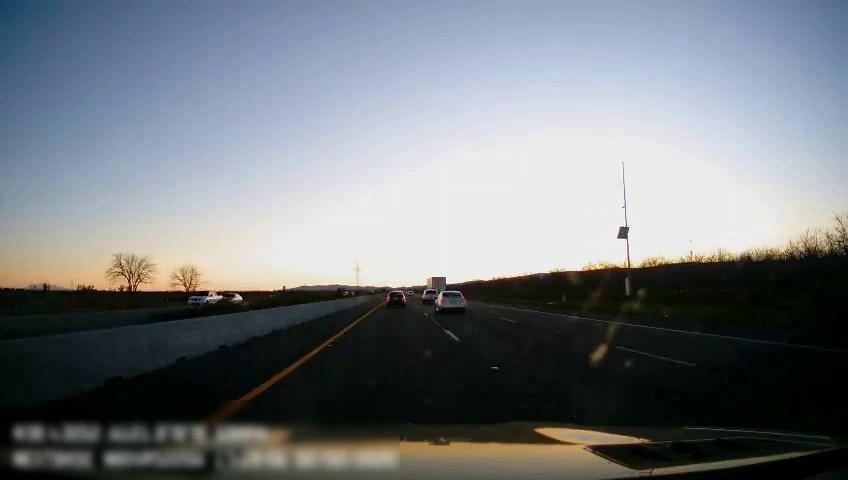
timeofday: Dusk/Dawn/Twilight
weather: Sunny
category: Drivable Space
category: Vehicles | Truck
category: Vehicles | Car
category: Vehicles | Truck
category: Vehicles | Car
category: Vehicles | SUV
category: Vehicles | Car
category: Lanes | Current Lane
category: Lanes | Alternate Lane
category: Lanes | Alternate Lane
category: Lanes | Alternate Lane